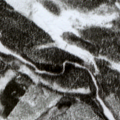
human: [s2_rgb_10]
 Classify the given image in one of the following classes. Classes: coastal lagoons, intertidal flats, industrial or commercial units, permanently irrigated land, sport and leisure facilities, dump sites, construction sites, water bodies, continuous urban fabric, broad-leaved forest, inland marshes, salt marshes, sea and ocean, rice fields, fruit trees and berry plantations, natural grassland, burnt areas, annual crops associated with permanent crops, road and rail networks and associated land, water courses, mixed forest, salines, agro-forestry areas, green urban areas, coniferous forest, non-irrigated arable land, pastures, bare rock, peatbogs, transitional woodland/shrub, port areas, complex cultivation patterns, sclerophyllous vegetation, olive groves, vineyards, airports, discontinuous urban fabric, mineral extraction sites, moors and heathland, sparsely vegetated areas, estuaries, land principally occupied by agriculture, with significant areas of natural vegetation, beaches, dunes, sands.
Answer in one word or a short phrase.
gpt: coniferous forest, mixed forest, peatbogs